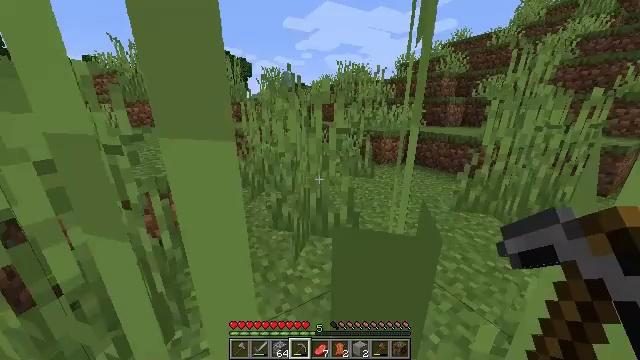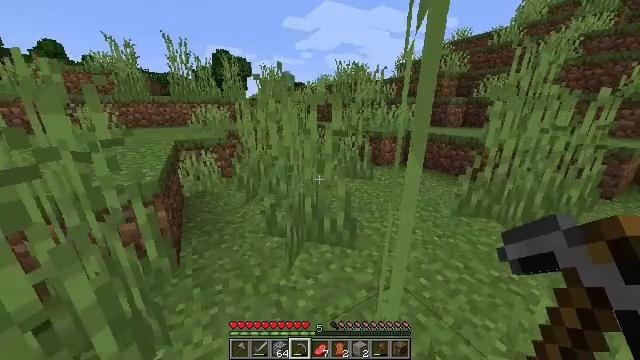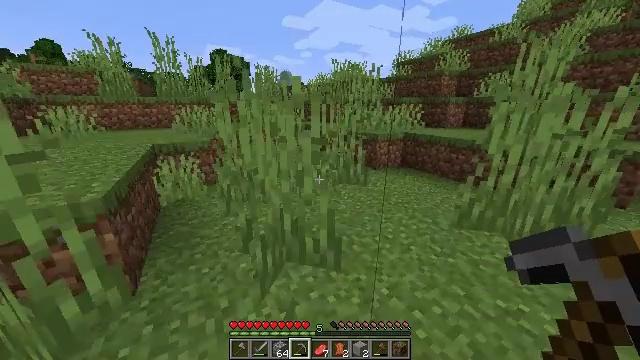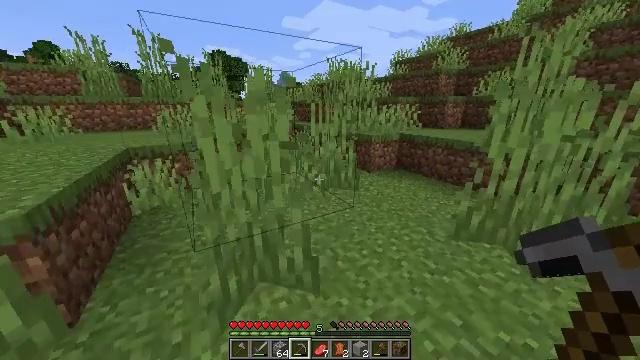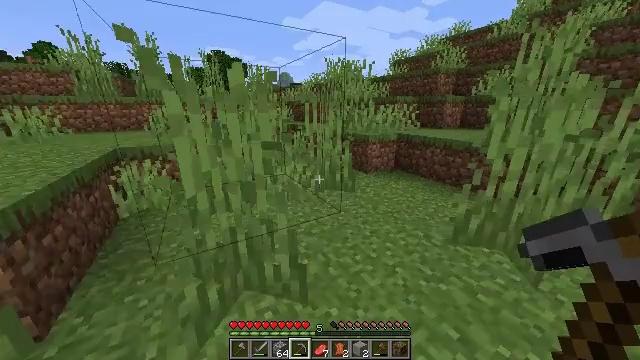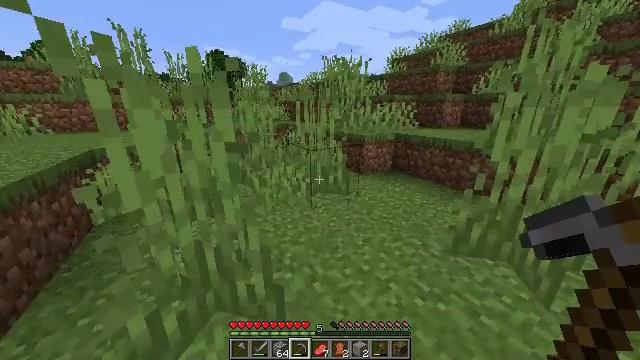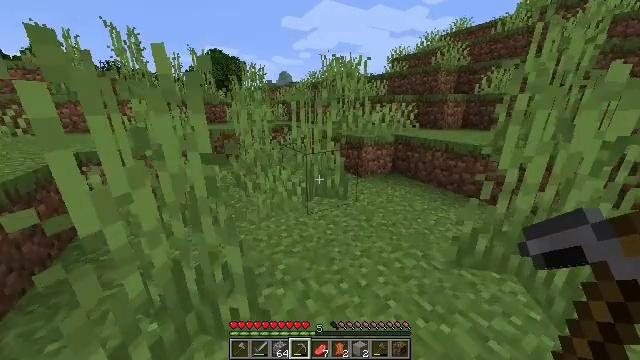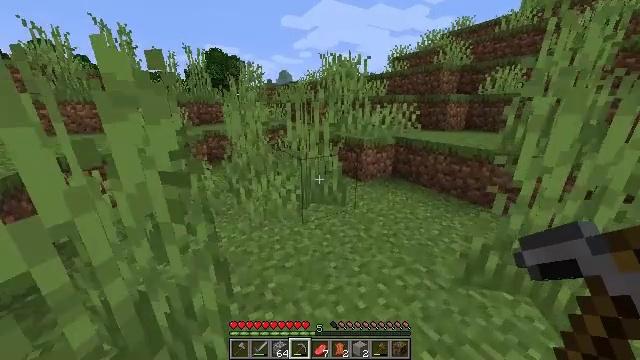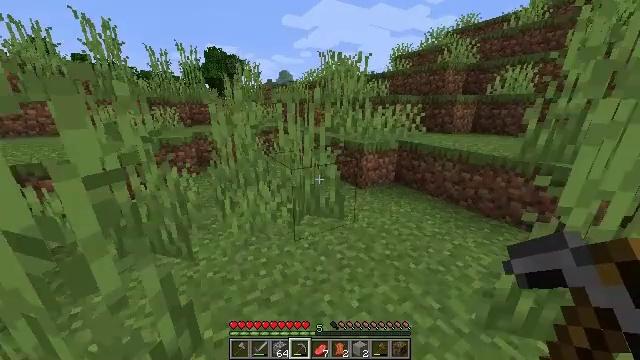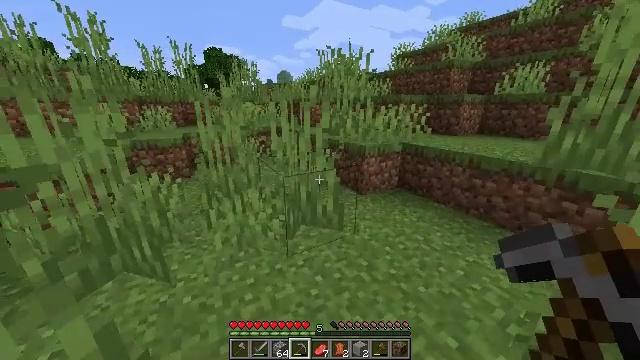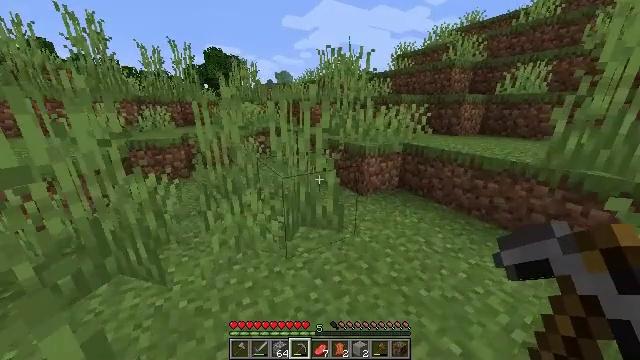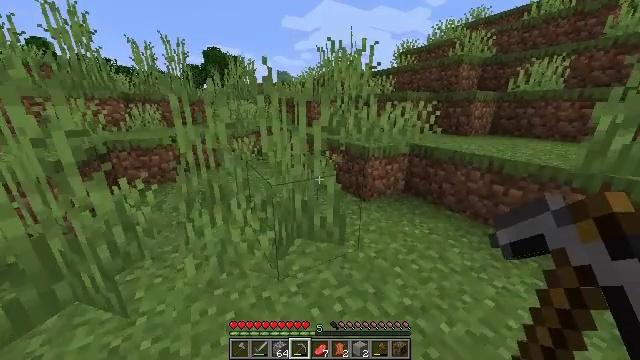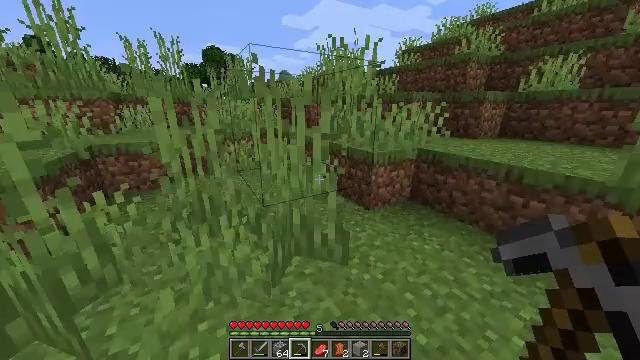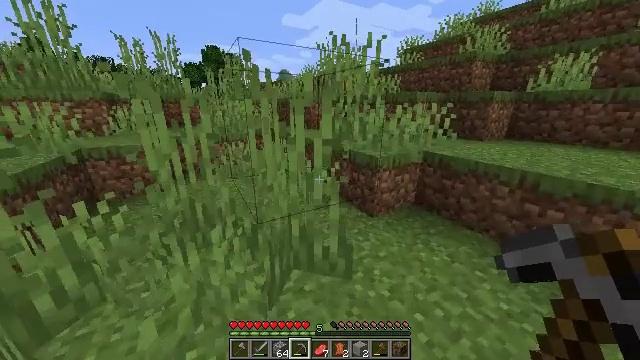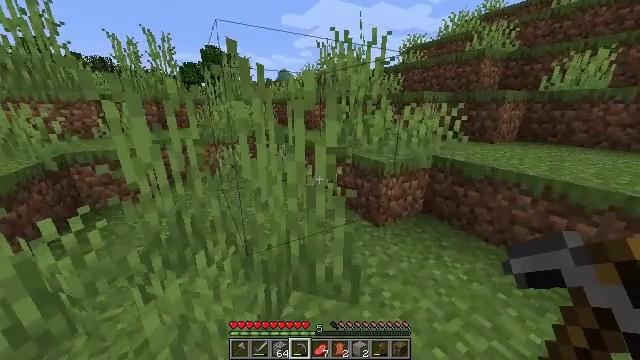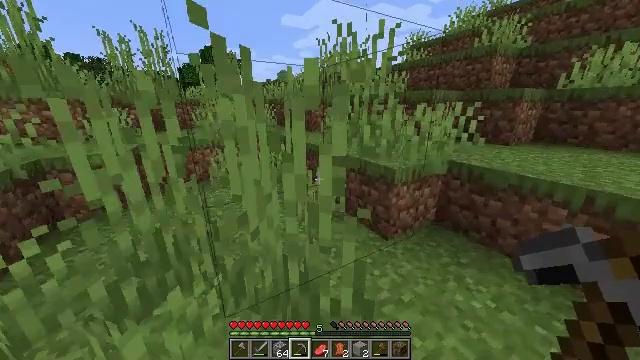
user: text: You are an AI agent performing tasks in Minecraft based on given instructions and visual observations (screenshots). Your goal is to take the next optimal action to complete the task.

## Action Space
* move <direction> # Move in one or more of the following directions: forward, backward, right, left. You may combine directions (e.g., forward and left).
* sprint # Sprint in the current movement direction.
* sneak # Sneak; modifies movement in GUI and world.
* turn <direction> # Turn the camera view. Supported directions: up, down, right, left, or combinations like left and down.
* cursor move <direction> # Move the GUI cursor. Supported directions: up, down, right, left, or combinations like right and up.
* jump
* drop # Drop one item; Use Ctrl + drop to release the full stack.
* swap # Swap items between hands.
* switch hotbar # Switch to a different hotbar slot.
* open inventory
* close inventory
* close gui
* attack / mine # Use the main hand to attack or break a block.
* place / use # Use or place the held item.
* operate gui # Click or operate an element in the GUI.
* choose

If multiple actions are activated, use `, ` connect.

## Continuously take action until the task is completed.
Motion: motion action
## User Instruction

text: Mine tall grass from the ground.
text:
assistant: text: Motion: move forward and move right
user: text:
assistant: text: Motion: move forward and move right
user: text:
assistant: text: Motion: move forward and move right
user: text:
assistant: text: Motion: move forward and move right
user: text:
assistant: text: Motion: move forward
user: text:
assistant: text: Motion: move forward
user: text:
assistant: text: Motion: move forward
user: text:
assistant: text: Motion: move forward, sprint
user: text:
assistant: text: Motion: move forward, sprint
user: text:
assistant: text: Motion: move forward, sprint
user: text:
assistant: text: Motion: move forward, sprint
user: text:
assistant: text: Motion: move forward, sprint
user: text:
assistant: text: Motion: move forward, sprint
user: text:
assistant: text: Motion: move forward, sprint
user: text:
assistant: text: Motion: move forward, sprint
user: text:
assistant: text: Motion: move forward, sprint
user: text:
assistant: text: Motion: move forward, sprint
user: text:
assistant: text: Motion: move forward, sprint
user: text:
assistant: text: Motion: move forward, sprint
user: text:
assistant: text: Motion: move forward, sprint
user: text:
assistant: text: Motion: move forward
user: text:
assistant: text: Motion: move forward
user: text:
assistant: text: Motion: move forward
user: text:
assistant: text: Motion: move forward, turn right and up, attack / mine
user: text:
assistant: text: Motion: move forward, attack / mine, jump
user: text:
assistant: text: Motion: move forward, attack / mine, jump
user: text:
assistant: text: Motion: move forward, attack / mine, jump
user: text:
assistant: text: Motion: move forward, jump
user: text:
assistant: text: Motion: move forward
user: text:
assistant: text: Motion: move forward